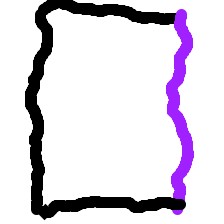
Shape: rectangle